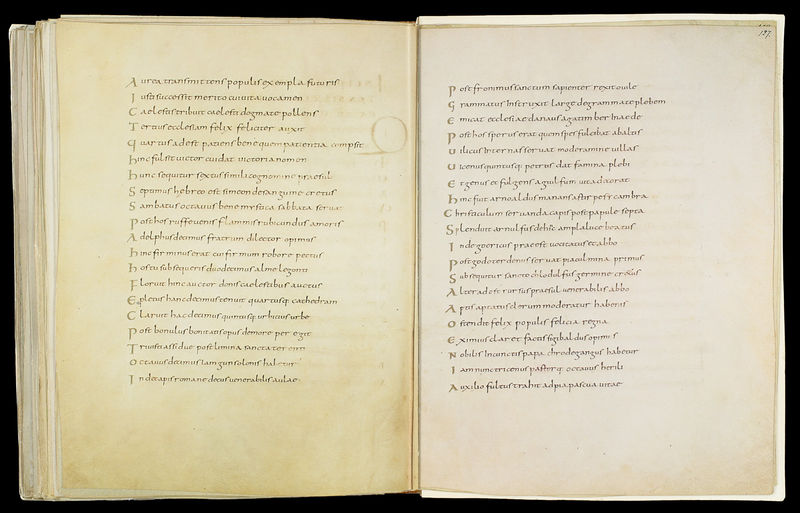
Titel: Drogo Sakramentar
Standort: Herstellungsort: Metz (EU - F)
Institution: Paris, Bibliothèque Nationale
Schlagwörter: blätter, weiß, gelb, braun, grau, schmuck, schwarz, beige, alt, blatt, schrift, papier, vergilbt, linien, rand, bordüre, felix, zahlen, foto, buch, druck, seite, text, buchstaben, schriften, initiale, kopie, buchdruck, pergament, initialien, seiten, gebunden, zeilen, sauber, gelblich, aufgeschlagen, buchseiten, abdruck, nummer, altdeutsch, handschrift, wort, riss, latein, kapitälchen, wörter, frontispiz, initial, doppelseite, majuskel, großbuchstaben, unleserlich, seitenzahl, omega, seitennummer, abschrift, a, legenda, 127, popular, zeilen latein